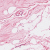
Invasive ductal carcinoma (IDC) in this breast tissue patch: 0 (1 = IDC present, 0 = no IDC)